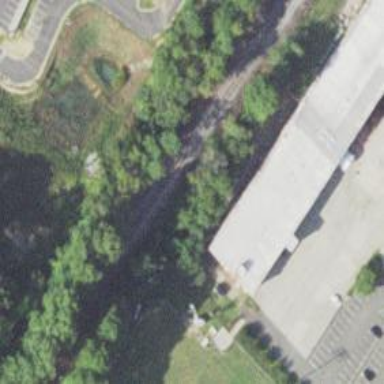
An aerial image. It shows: Rail spur service.